Question: I use css infrequently, but I thought that the following should create a scrollable area. Instead, it seems to just hide all the text that doesn't fit but provides no way to scroll. Behavior seems the same in chrome/ie/firefox, so I'm guessing I'm just doing something wrong.
index.html
'''
<!DOCTYPE HTML>
<html>
<head>
<link rel="stylesheet" type="text/css" href="css/style.css">
<title>Foo</title>
</head>
<body>
<div id="history" class="scroll-area">Lorem ipsum dolor sit amet, consectetur adipiscing elit. Quisque ac euismod nulla. Fusce enim tortor, elementum ut volutpat non, interdum ut nunc. Vestibulum placerat mi vel risus ultricies non bibendum urna vestibulum. Curabitur volutpat, turpis vel suscipit accumsan, lectus nibh blandit sem, ut elementum massa tortor quis augue. Vestibulum ante ipsum primis in faucibus orci luctus et ultrices posuere cubilia Curae; Duis cursus lacus ac diam sollicitudin tempor. Vivamus at sagittis lacus. Donec augue neque, cursus in tristique at, mattis vitae eros.
</div>
</body>
</html>
'''
style.css
'''
#history {
height: 200px;
width: 200px;
border: 1px solid #666;
padding: 8px;
}
.scroll-area {
overflow-style: auto;
overflow: hidden;
}
'''

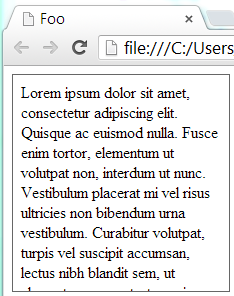
Answer: Well you're using <URL> which isn't supported in any major browser yet ..
Setting 'overflow' to auto or scroll on '.scroll-area' will have the vertical scrollbar appear as expected
<URL>